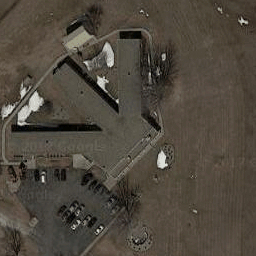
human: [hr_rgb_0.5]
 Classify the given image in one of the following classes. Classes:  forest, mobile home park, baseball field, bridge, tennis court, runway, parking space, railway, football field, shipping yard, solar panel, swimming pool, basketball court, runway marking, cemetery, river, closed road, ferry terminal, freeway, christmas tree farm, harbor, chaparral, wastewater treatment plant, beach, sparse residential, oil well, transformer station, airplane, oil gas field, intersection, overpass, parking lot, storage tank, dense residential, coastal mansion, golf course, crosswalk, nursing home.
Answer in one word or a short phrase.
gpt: nursing home